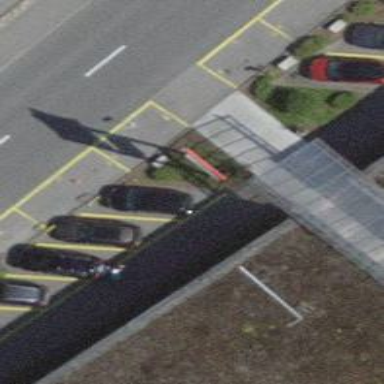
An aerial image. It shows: Street-side parking available in parallel orientation.